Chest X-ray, AP view. Patient: 10 years old, sex M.
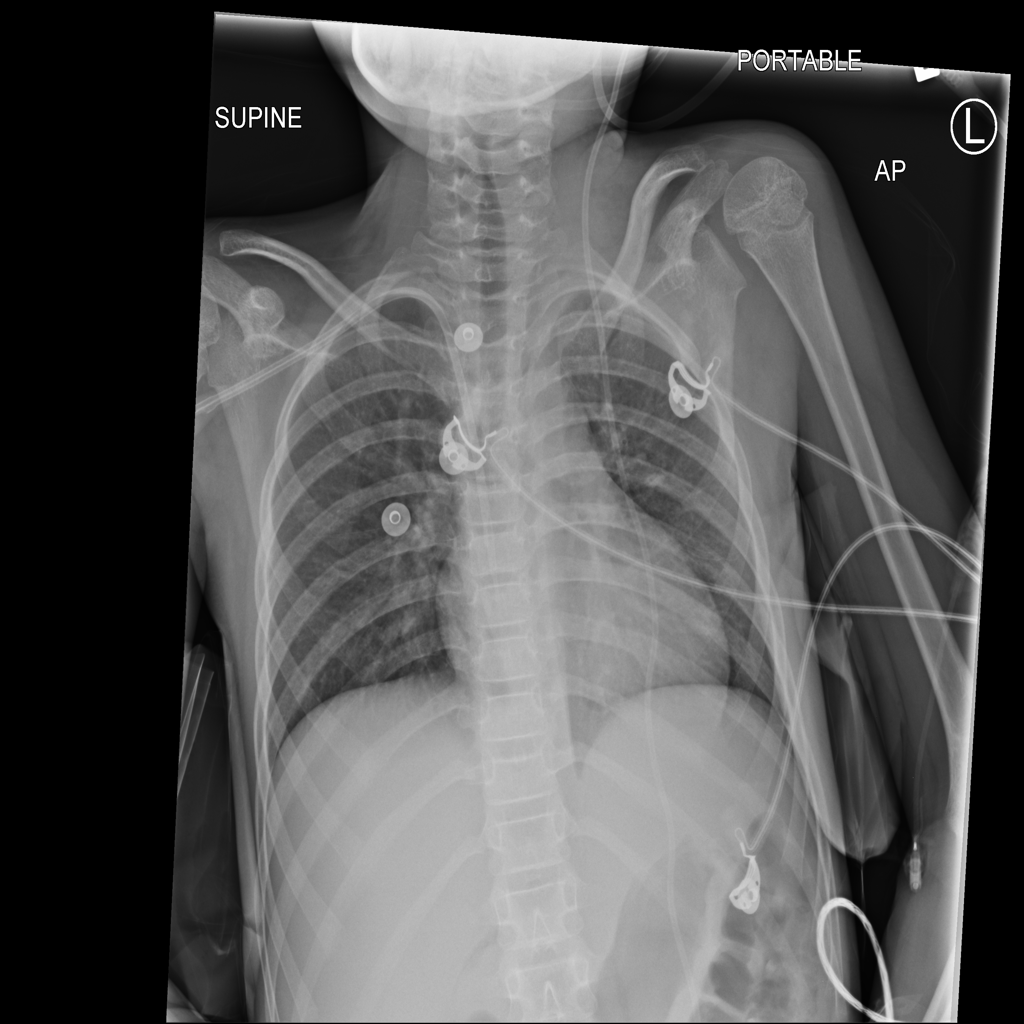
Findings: No Finding